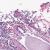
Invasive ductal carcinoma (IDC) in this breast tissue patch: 1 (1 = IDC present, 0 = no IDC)